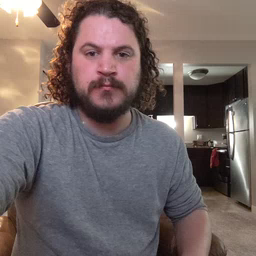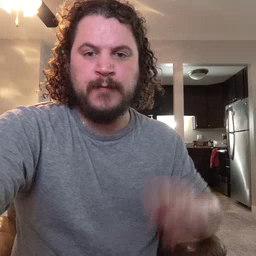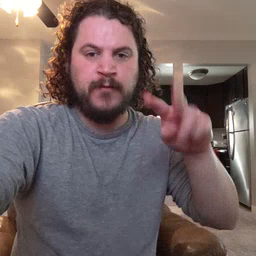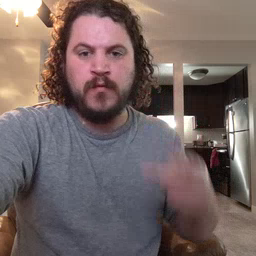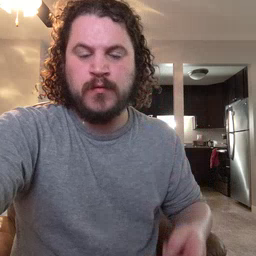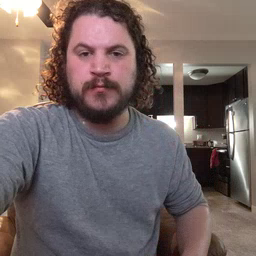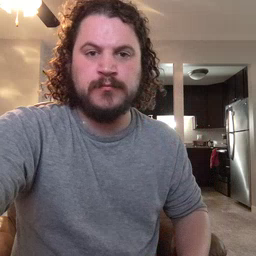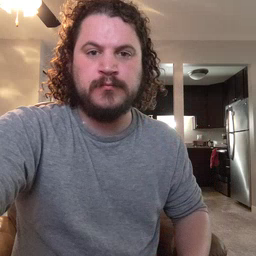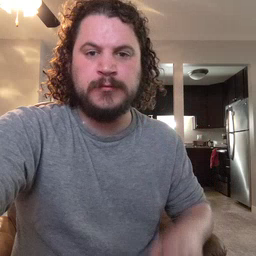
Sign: fall